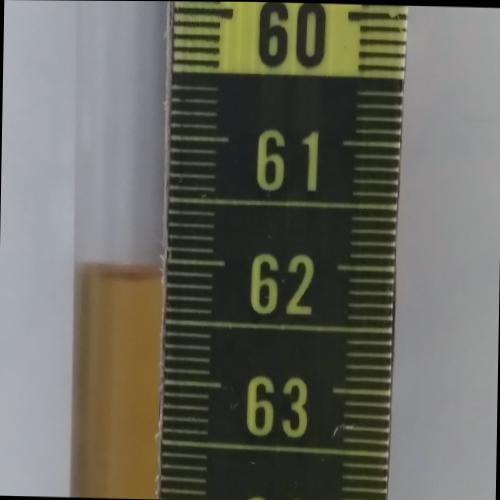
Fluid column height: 62.1 cm